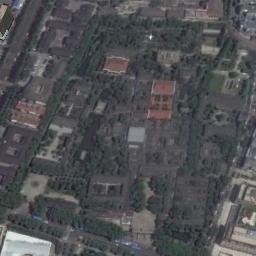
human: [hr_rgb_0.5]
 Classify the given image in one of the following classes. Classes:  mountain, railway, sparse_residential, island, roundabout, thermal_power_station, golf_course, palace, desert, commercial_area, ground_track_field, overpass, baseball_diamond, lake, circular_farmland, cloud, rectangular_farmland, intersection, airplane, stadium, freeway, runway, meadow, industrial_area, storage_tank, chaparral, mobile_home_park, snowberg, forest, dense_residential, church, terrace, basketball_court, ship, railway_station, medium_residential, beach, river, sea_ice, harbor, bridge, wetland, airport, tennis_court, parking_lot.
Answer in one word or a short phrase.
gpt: palace